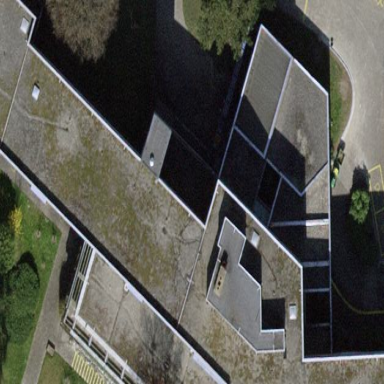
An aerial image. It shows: Building.